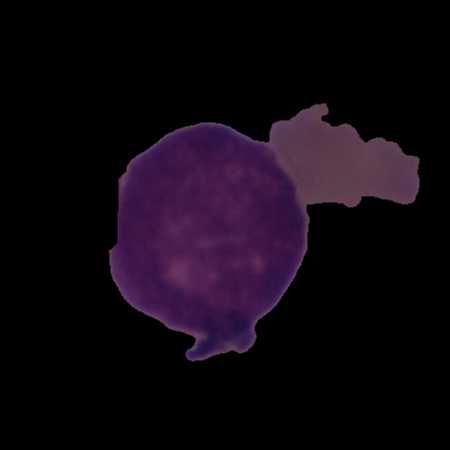
Label: cancer